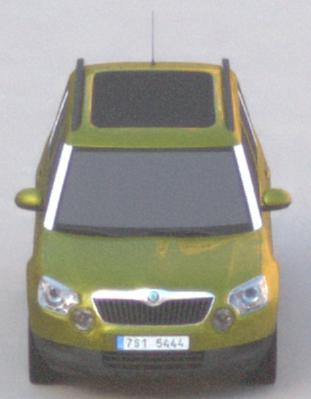
Make: Skoda
Model: Yeti 1.2 TSI
Detailed model: Yeti
Model produced from: 2009/11
Model produced until: 2011/10
Doors: 5
Color: yellow
Road condition: dry road
Daytime: sunrise or sunset
Contrast: low contrast